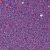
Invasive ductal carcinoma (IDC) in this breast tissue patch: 1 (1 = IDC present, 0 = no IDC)